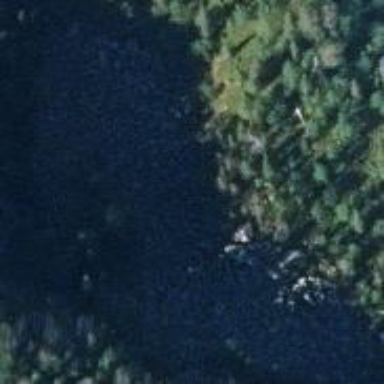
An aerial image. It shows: Natural scree.